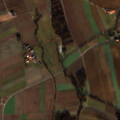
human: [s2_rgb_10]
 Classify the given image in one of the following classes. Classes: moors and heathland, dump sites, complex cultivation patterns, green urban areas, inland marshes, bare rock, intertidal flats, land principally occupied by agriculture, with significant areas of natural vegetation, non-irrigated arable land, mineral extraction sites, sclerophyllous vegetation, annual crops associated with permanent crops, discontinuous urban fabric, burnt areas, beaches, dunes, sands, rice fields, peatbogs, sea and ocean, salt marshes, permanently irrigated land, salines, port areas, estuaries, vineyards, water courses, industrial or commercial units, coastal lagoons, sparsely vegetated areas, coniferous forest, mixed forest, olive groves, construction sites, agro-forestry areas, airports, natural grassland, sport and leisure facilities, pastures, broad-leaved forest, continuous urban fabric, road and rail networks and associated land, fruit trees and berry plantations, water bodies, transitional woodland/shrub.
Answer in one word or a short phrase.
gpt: discontinuous urban fabric, non-irrigated arable land, complex cultivation patterns, land principally occupied by agriculture, with significant areas of natural vegetation, coniferous forest